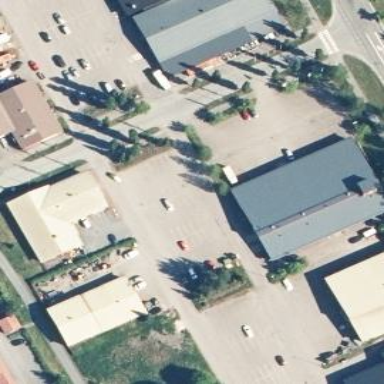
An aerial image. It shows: Retail building.